Question: I am having trouble producing an overlay with contour plot and imshow.
'''
import numpy as np
import matplotlib.pyplot as plt
%matplotlib inline
def f(x, y):
return (1 - x / 2 + x ** 5 + y ** 3 ) * np.exp(-x ** 2 - y ** 2)
n = 100
x = np.linspace(-3, 3, 3 * n)
y = np.linspace(-3, 3, 3 * n)
X, Y = np.meshgrid(x, y)
Z = f(X, Y)
plt.figure(figsize=(8,6))
plt.imshow(Z, interpolation='nearest', cmap=plt.cm.hot, origin='lower')
contours = plt.contour(X, Y, f(X,Y), 10, colors='black')
plt.clabel(contours, inline=1, fontsize=10)
plt.xticks([])
plt.yticks([])
plt.savefig('overlay_image.pdf', dpi=72)
plt.show()
'''
The resulting picture has the contour plot forced into the bottom left hand corner:

How is it possible to get a contour overlay on top of the image?
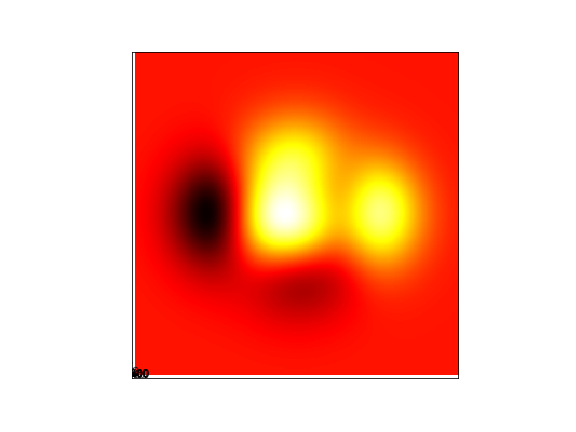
Answer: You need to set the extent of the 'imshow', so that the coordinates line up with those used in the 'contour' plot.
From the <URL>:
> extent : floats (left, right, bottom, top), optionalThe bounding box in data coordinates that the image will fill.
The image is stretched individually along x and y to fill the box.
So you could use:
'''
extent = x.min(), x.max(), y.min(), y.max()
plt.imshow(Z, interpolation='nearest',
cmap=plt.cm.hot, origin='lower',
extent=extent)
'''
<URL>